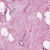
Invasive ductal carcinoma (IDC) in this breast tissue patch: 0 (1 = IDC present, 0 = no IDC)